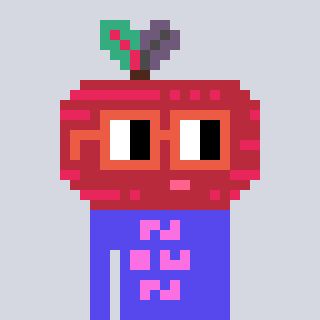
a pixel art character with square orange glasses, a beet-shaped head and a computerblue-colored body on a cool background